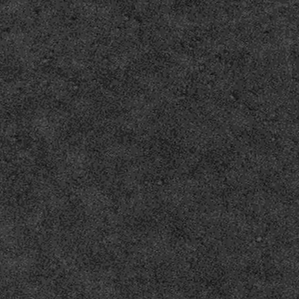
Label: frost